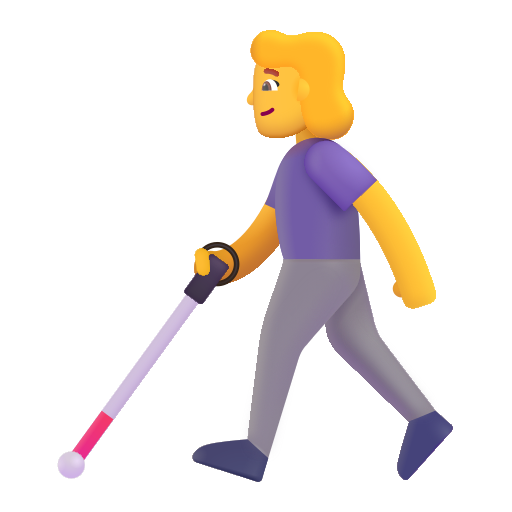
woman with white cane color default